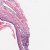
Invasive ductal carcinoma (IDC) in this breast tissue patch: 0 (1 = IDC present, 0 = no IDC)